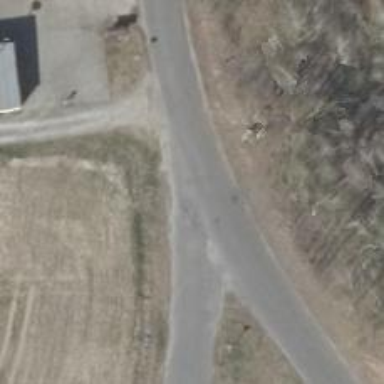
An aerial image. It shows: Unclassified road with asphalt surface.